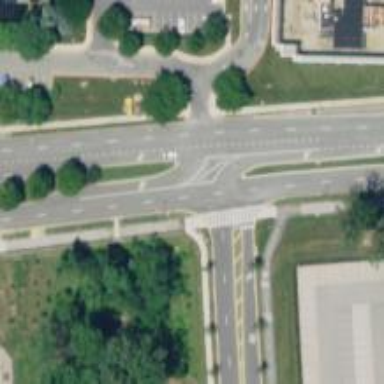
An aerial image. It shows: Uncontrolled road crossing.